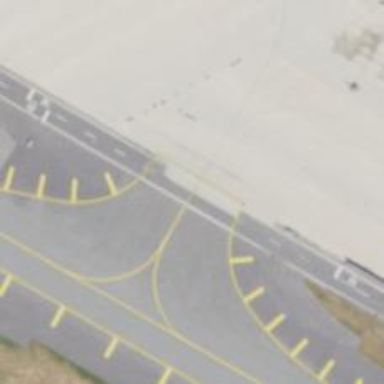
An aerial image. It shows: Image of taxiway at airport.